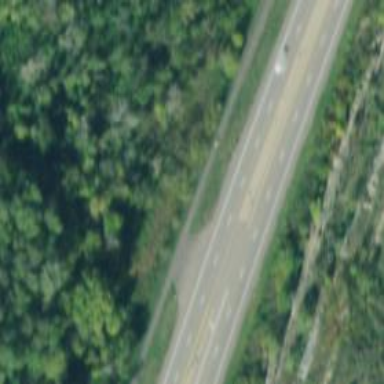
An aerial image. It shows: Asphalt road classified as primary highway.